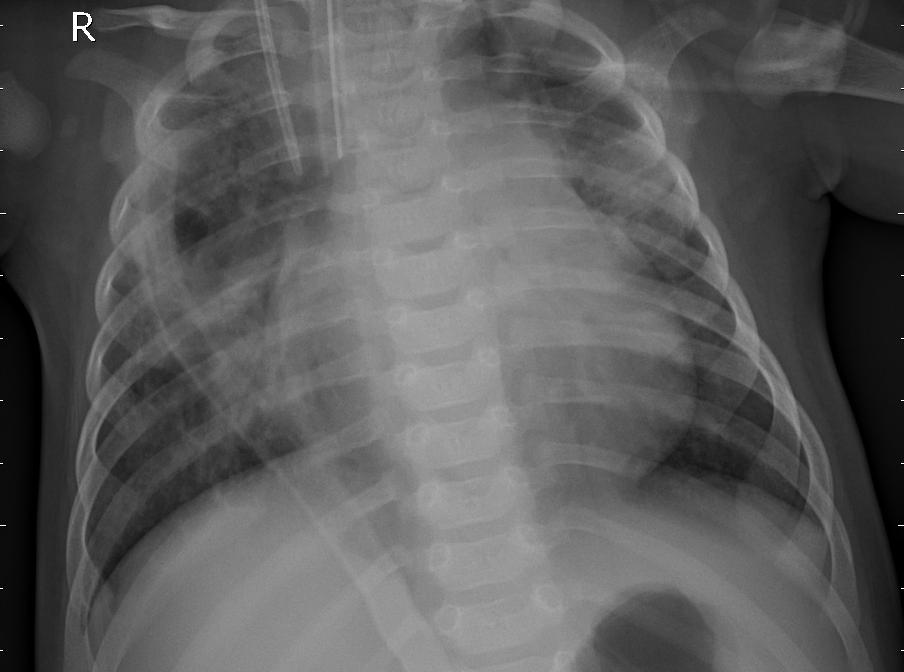
Diagnosis: PNEUMONIA